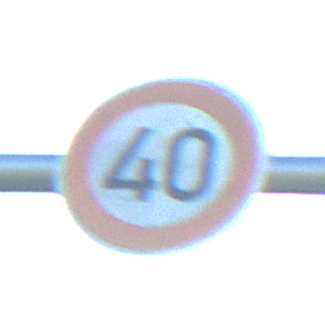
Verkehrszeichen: Geschwindigkeit40
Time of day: MorningAfternoon
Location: Outdoor (Nature)
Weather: Clear
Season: NotSpecified
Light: Natural